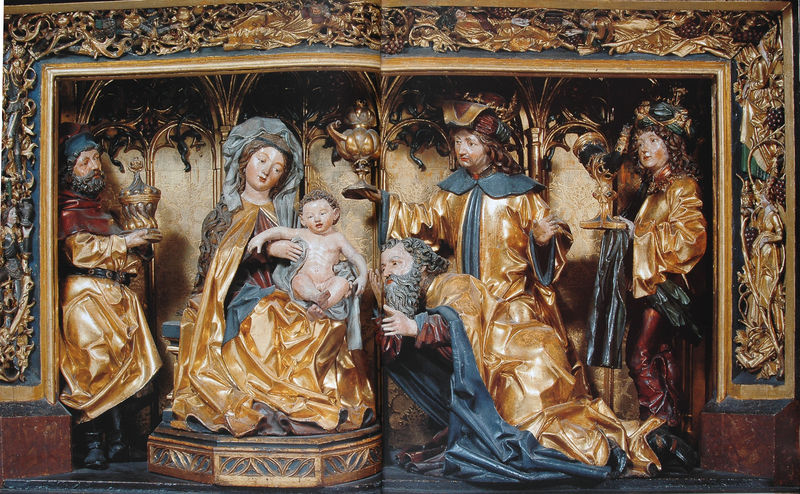
Titel: Hochaltar, Predella, Anbetung der Könige
Künstler: Michael Pacher
Standort: St. Wolfgang (Salzkammergut)
Institution: Wallfahrts- und Pfarrkirche
Schlagwörter: blau, gruppe, mann, nackt, umhang, menschen, bunt, frau, holz, hüte, szene, rot, ornament, bart, bibel, falten, rahmen, sockel, kirche, gewand, gold, haare, drei, familie, gewänder, kind, mutter, gotik, krone, engel, ranken, skulptur, trauben, relief, sitz, bogen, farbe, baby, figuren, king, könig, lamp, red, religious, thron, wein, figures, lady, painting, woman, dekor, ornamente, bildhauerei, bronze, faltenwurf, plastik, podest, junge, gefäß, gewölbe, buch, vergoldet, altar, arkaden, kleinkind, schnitzerei, wood, christus, jesus, antik, christlich, man, nude, romanik, weihrauch, huldigung, child, könige, heilige, hahn, gefasst, weinranken, heilig, maria, madonna, anbetung, gabe, turban, beard, schrein, sakral, weise, sculpture, statue, vergoldung, geschnitzt, achteck, christi, josef, joseph, geburt, krippe, weihnacht, kronen, family, jesuskind, colored, spätgotik, schnitz, schnitzaltar, han, ikonen, geschenke, christ, caspar, gaben, morgenland, blattgold, klappaltar, myrrhe, veit stoss, anbetung könige, drei könige, epiphanie, erscheinung des herrn, heilige drei könige, hulduígung, weihrauch myrrhe, weissen, balthasar, kaspar, melchior, mary, carving, christianity, painted, heilige könige, halo, gift, holy, mhyrre, infant, gebuirt, 3 könige, carved, alter, gifts, savior, son of god, wise men, born, kings, balhasar, myhrre, die heiligen drei könige, magi, christ child